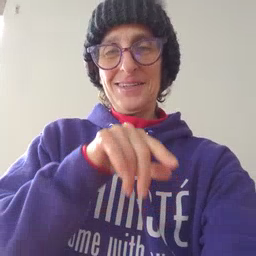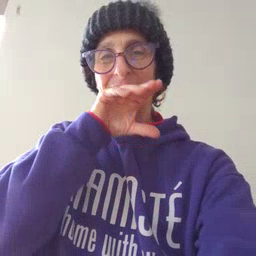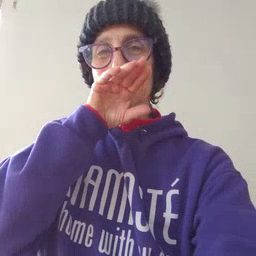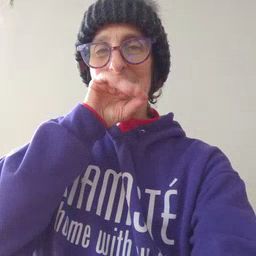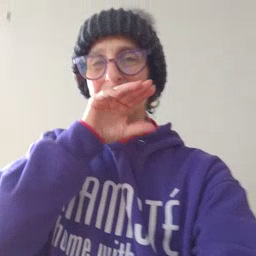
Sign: goose